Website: crate-barrel
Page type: delivery-shipping
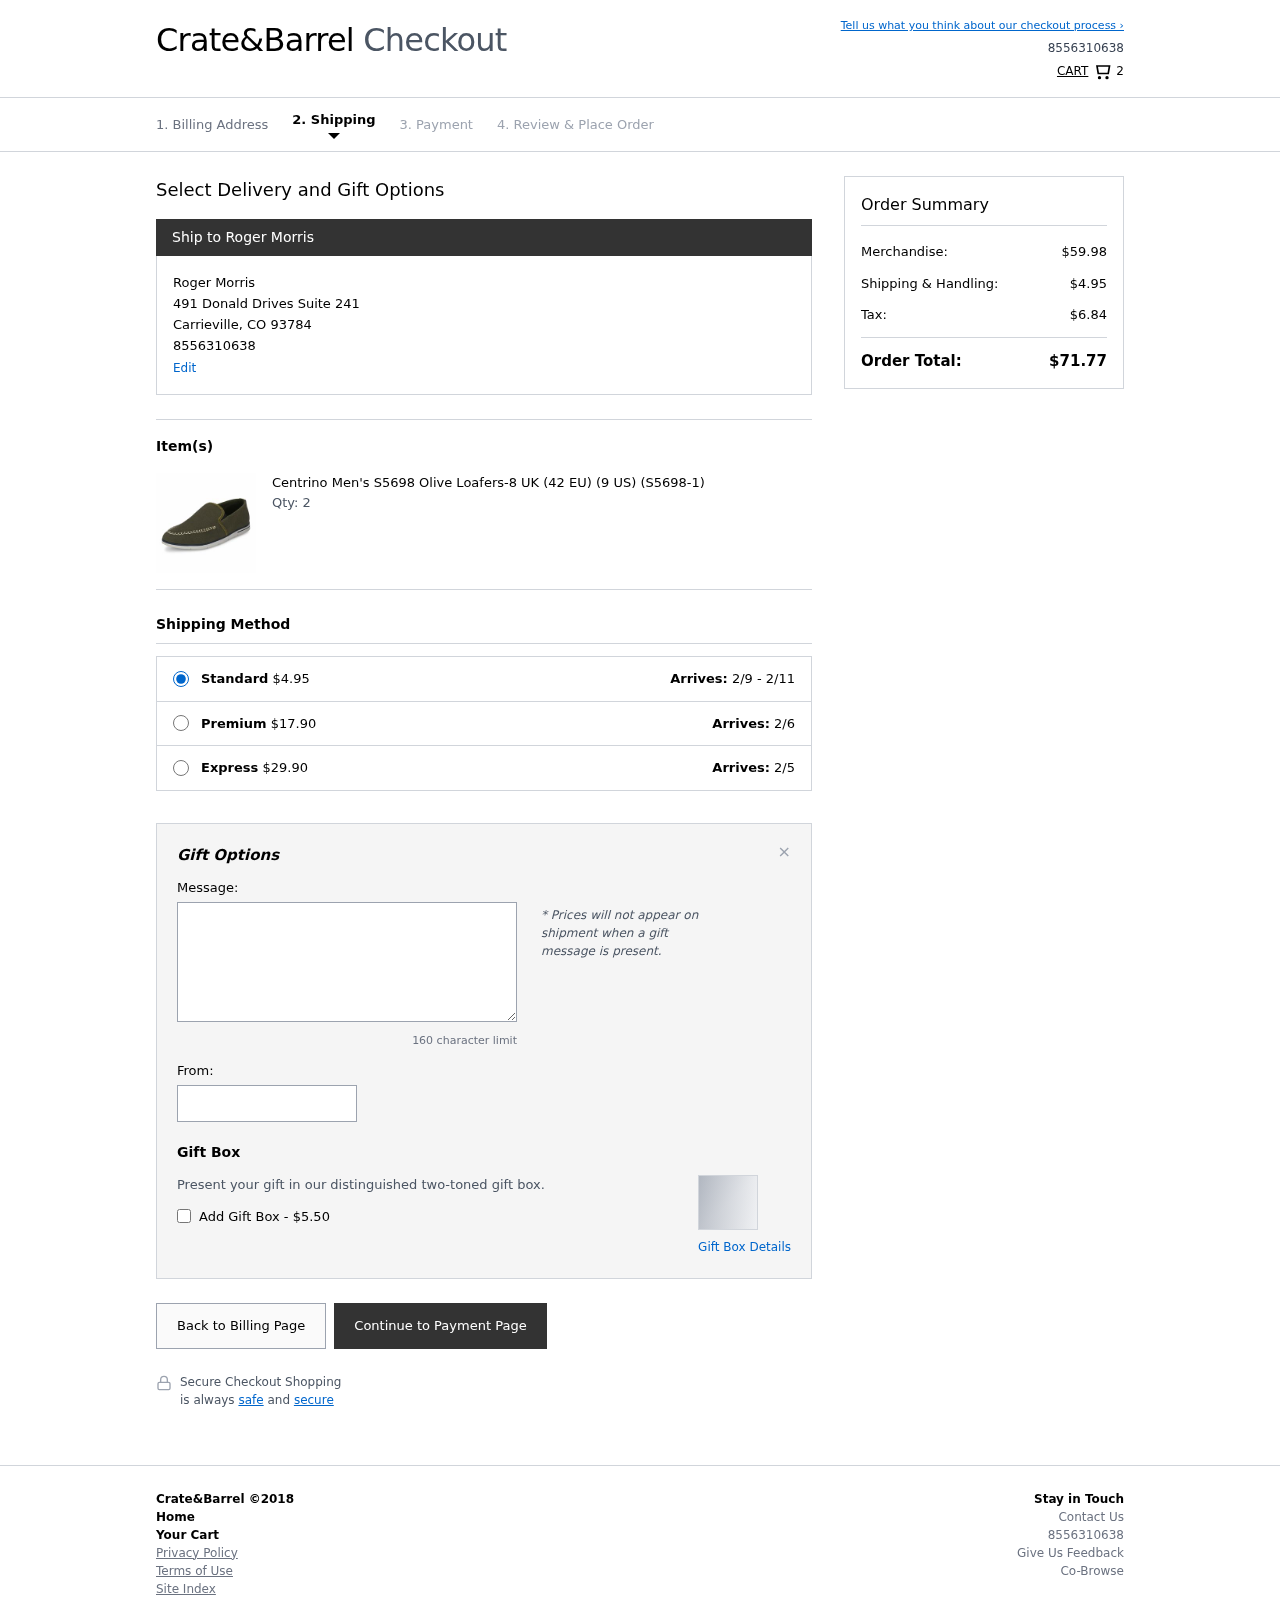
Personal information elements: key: PII_CITY
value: Carrieville
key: PII_FULLNAME
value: Roger Morris
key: PII_PHONE
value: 8556310638
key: PII_POSTCODE
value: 93784
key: PII_STATE_ABBR
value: CO
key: PII_STREET
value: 491 Donald Drives Suite 241
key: PII_FIRSTNAME
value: Roger
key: PII_LASTNAME
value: Morris
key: PII_FULLNAME2
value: Roger Morris
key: PII_FULLNAME3
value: Roger Morris
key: PII_FIRSTNAME2
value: Roger
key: PII_FIRSTNAME3
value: Roger
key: PII_LASTNAME2
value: Morris
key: PII_LASTNAME3
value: Morris
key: PII_FIRSTNAME_DERIVED
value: Roger
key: PII_LASTNAME_DERIVED
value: Morris
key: PII_FULLNAME_DERIVED
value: Roger Morris
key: PII_NAME_FULL_DERIVED
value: Roger Morris
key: PII_PHONE_LINE
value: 0638
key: PII_PHONE_SUFFIX
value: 0638
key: PII_PHONE2
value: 8556310638
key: PII_PHONE3
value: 8556310638
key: PII_PHONE_NUMERIC
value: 8556310638
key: PII_PHONE2_NUMERIC
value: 8556310638
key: PII_PHONE3_NUMERIC
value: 8556310638
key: PII_PHONE_DIGITS
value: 8556310638
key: PII_PHONE_LAST4
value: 0638
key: PII_GIFT_MESSAGE
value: Hey Michael, I thought these loafers would be perfect for you! I know how you love a stylish kick to complete your look. Hope they add a little extra swagger to your day!
Roger
Product elements: key: PRODUCT1_NAME
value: Centrino Men's S5698 Olive Loafers-8 UK (42 EU) (9 US) (S5698-1)
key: PRODUCT1_QUANTITY
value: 2
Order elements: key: ORDER_NUM_ITEMS
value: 2
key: ORDER_SHIPPING_COST
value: $4.95
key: ORDER_DELIVERY_DATE
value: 2/9 - 2/11
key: PREMIUM_SHIPPING_COST
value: $17.90
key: PREMIUM_DELIVERY_DATE
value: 2/6
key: EXPRESS_SHIPPING_COST
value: $29.90
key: EXPRESS_DELIVERY_DATE
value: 2/5
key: ORDER_SUBTOTAL
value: $59.98
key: ORDER_SHIPPING_COST2
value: $4.95
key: ORDER_TAX
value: $6.84
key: ORDER_TOTAL
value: $71.77